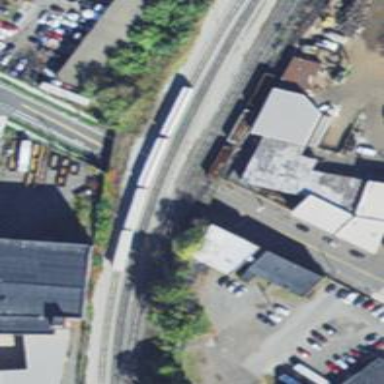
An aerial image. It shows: Railway spur bridge over rail line.